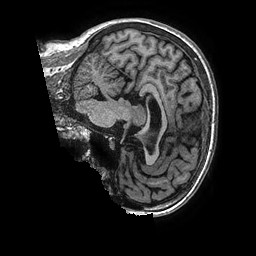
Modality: T1w
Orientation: sagittal
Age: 58
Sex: female
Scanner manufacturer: ge
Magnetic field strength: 3 T
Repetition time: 0.006952 s
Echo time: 0.00292 s